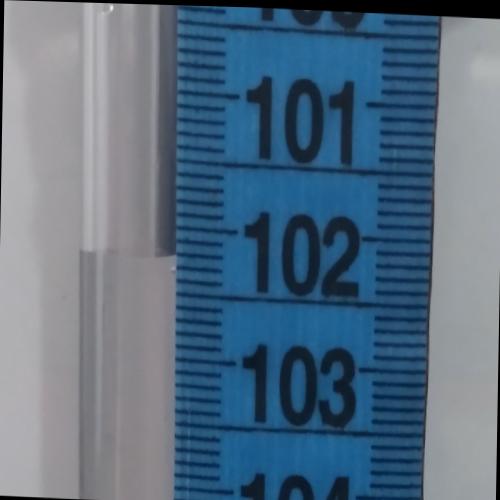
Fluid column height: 102.2 cm